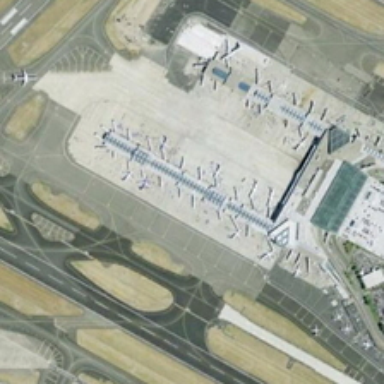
Parking apron has some aircrafts parked on it near the square buildings  which is surrounded by airport runways decorated with yellow land .